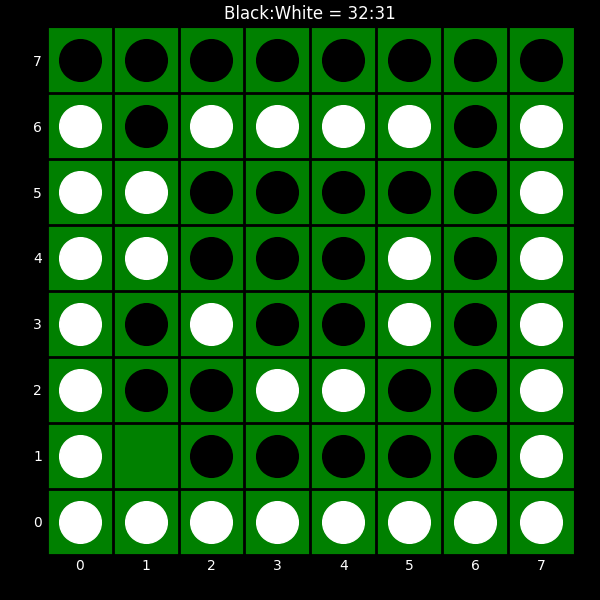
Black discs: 32
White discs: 31